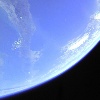
Label: water